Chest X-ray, PA view. Patient: 64 years old, sex M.
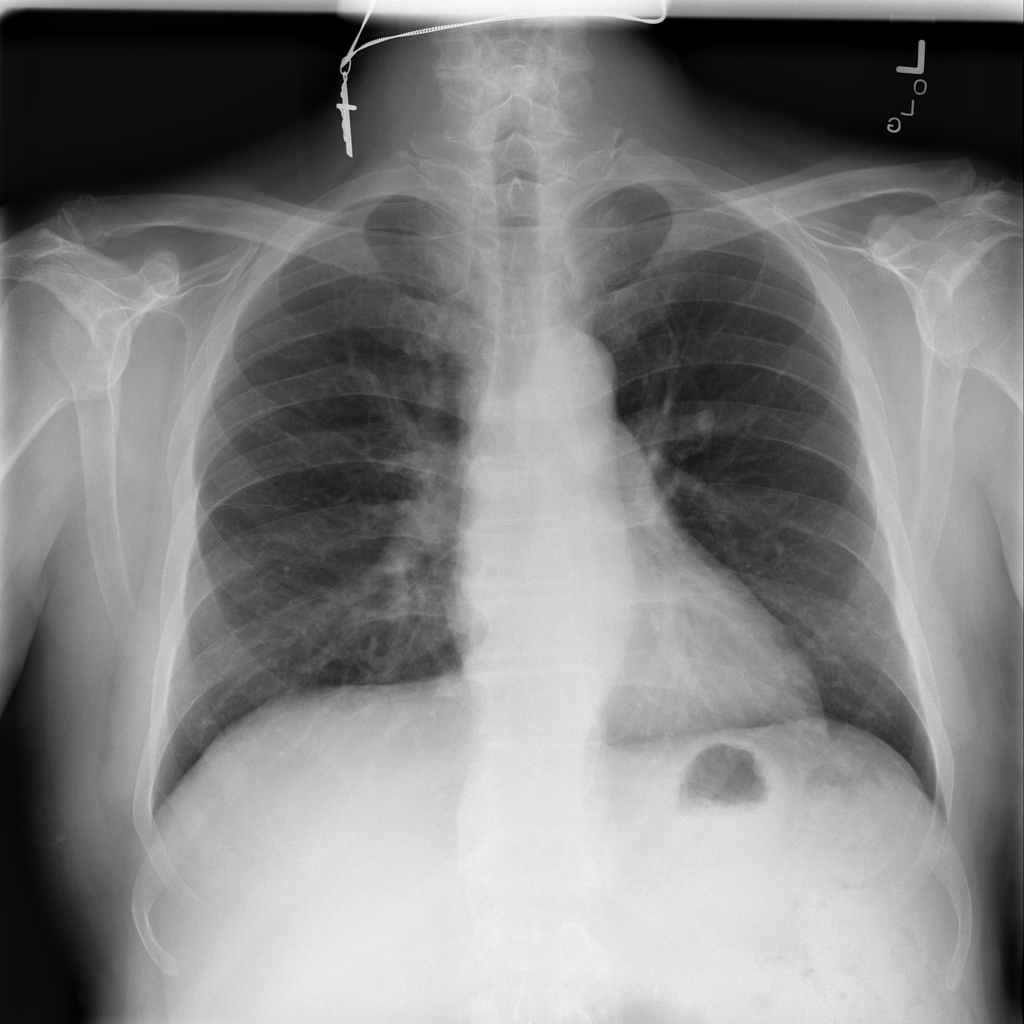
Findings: No Finding